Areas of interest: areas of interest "BOE Suzhou Hospital"
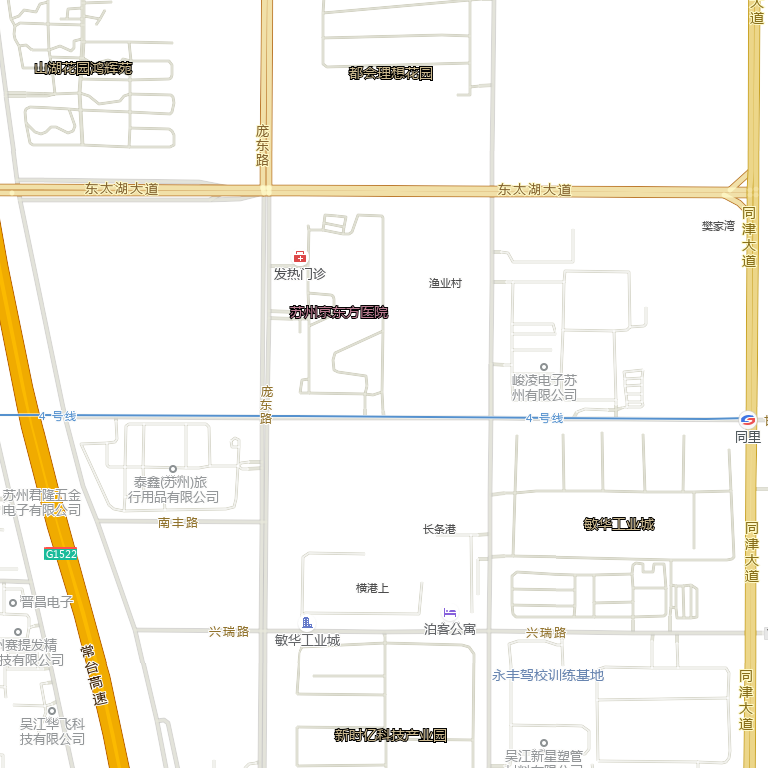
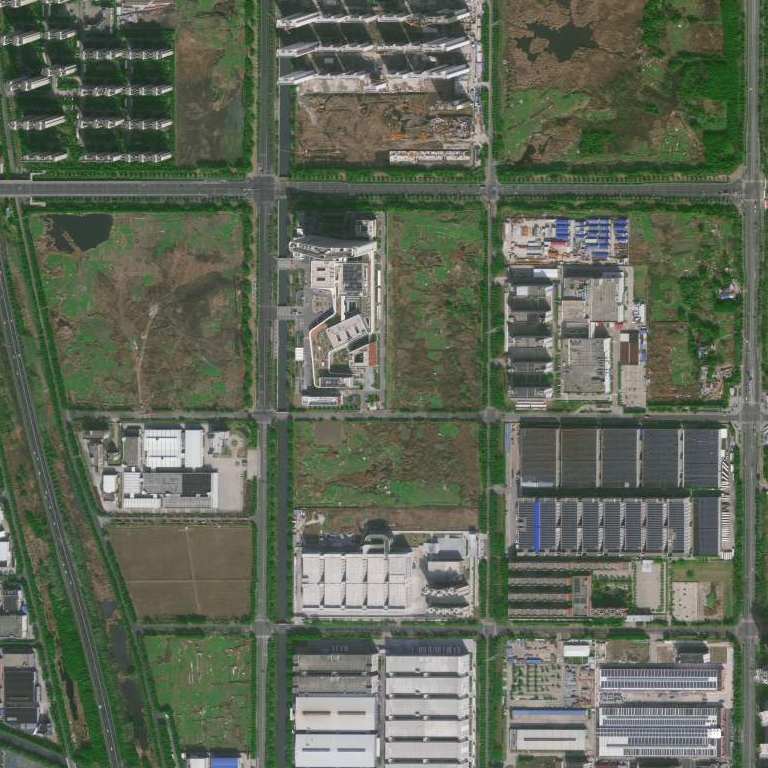